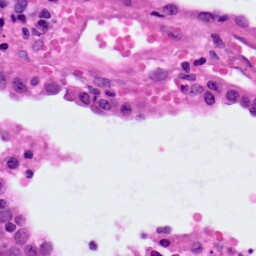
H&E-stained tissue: Lung